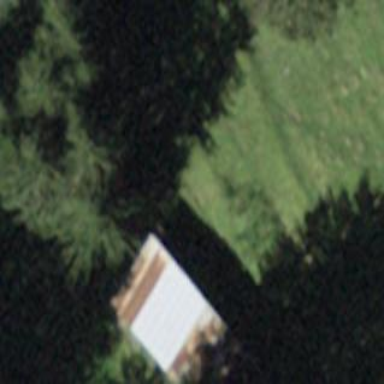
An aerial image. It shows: Shed.